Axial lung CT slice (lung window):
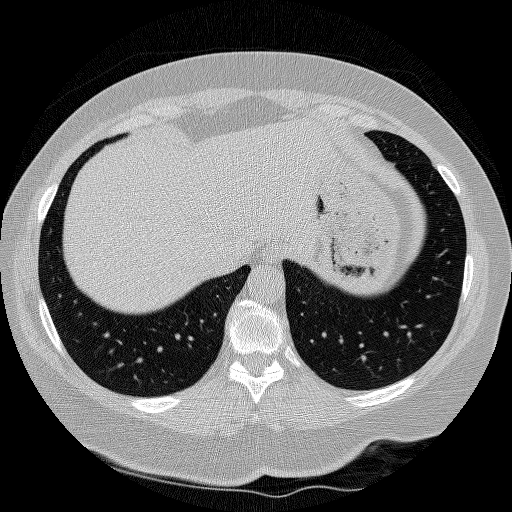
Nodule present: no